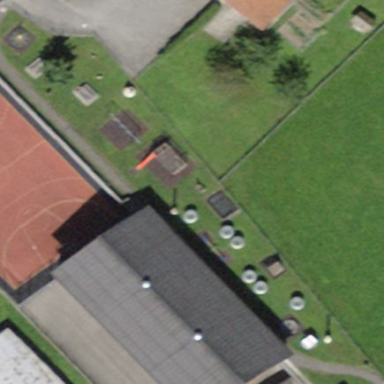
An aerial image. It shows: Playground area for leisure land.